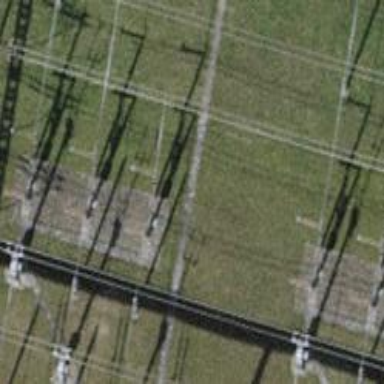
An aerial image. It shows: Busbar power line.